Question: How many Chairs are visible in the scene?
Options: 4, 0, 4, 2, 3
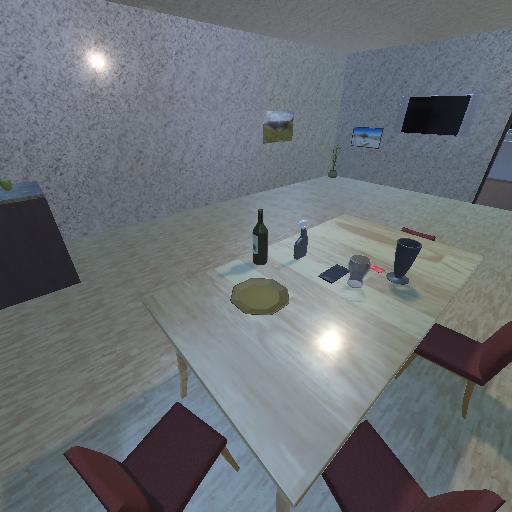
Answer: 4